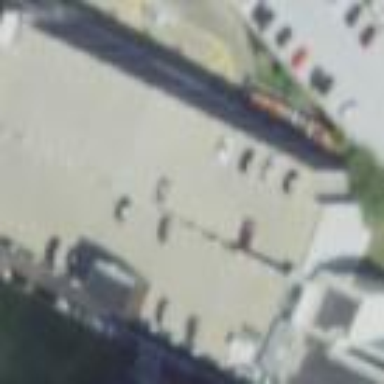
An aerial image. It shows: Multi-storey parking building.